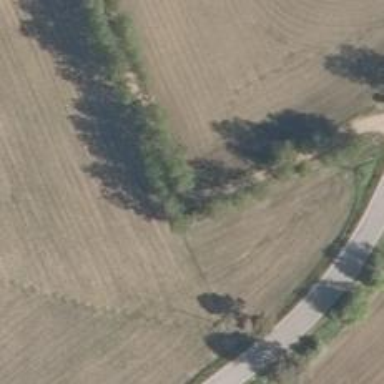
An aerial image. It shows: Row of trees in natural setting.